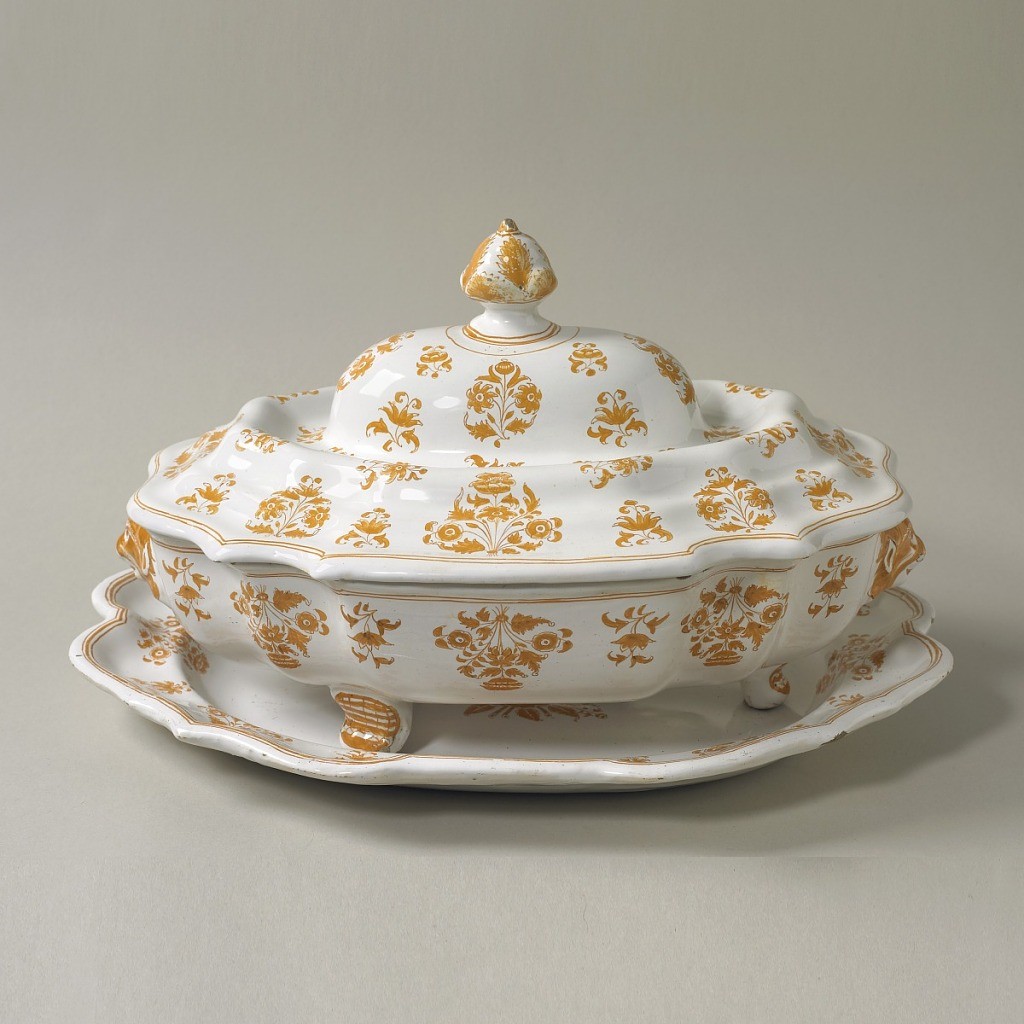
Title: Tureen with lid and stand
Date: ca. 1760
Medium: Tin-glazed earthenware
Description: Oval tureen (a) with stepped domed lid (b) having shaped edge and center knop; oval stand (c) with shaped edge; all with white ground decorated with ochre flowers and foliage; narrow band along edges of cover and stand.